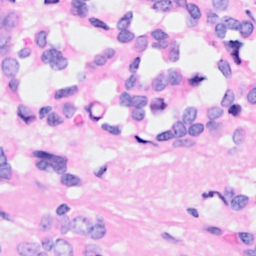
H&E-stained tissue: Breast